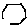
Label: hexagon